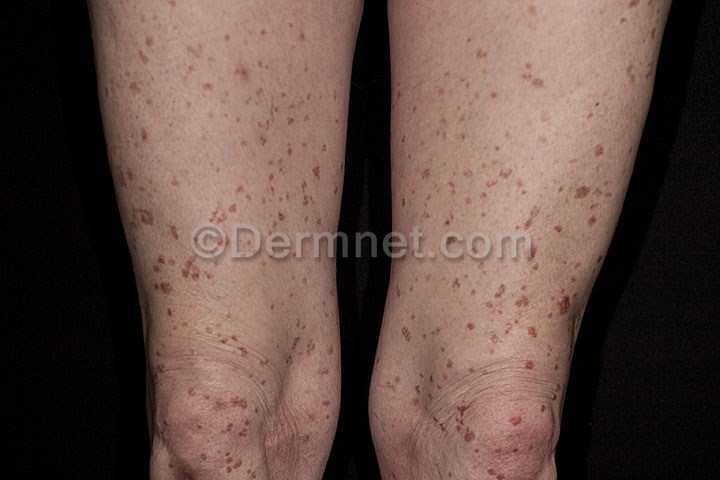
Disease: Seborrheic Keratoses and other Benign Tumors